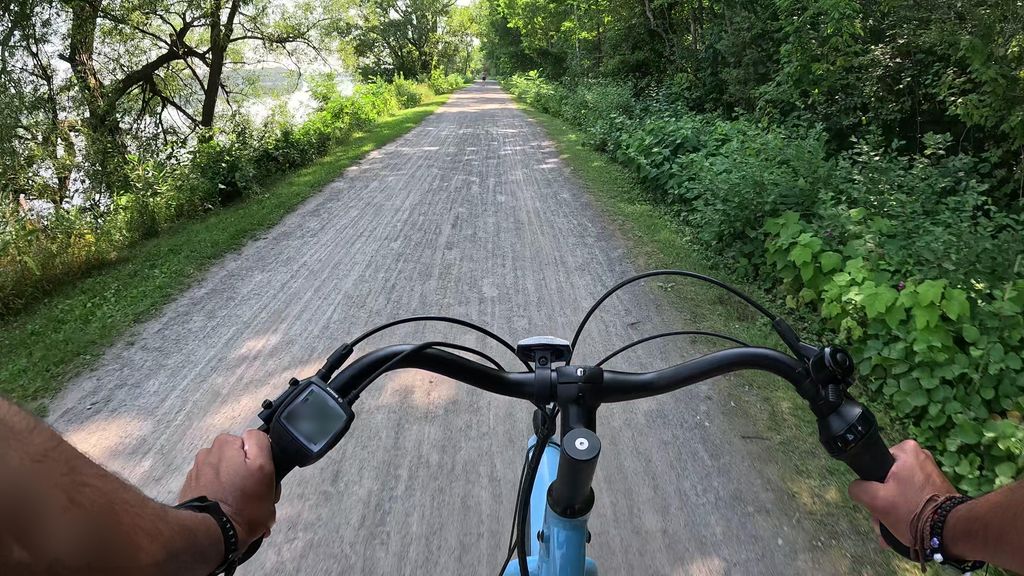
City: ottawa-gatineau